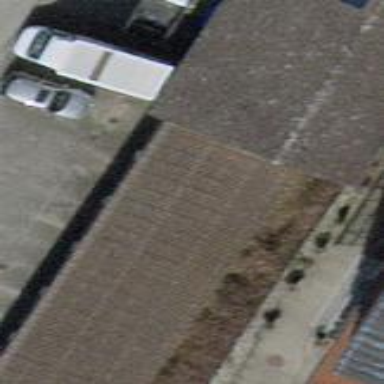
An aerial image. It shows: Group of garages.